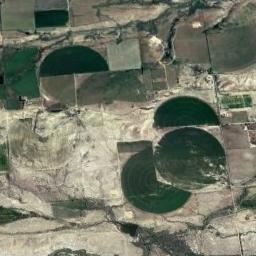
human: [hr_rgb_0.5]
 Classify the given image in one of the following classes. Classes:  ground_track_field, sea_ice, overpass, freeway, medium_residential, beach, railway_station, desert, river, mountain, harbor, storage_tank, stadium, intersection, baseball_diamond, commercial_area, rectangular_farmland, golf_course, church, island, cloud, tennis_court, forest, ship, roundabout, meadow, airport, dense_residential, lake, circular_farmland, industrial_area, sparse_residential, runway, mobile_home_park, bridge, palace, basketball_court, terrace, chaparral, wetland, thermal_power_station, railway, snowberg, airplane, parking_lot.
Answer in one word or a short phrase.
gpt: circular_farmland